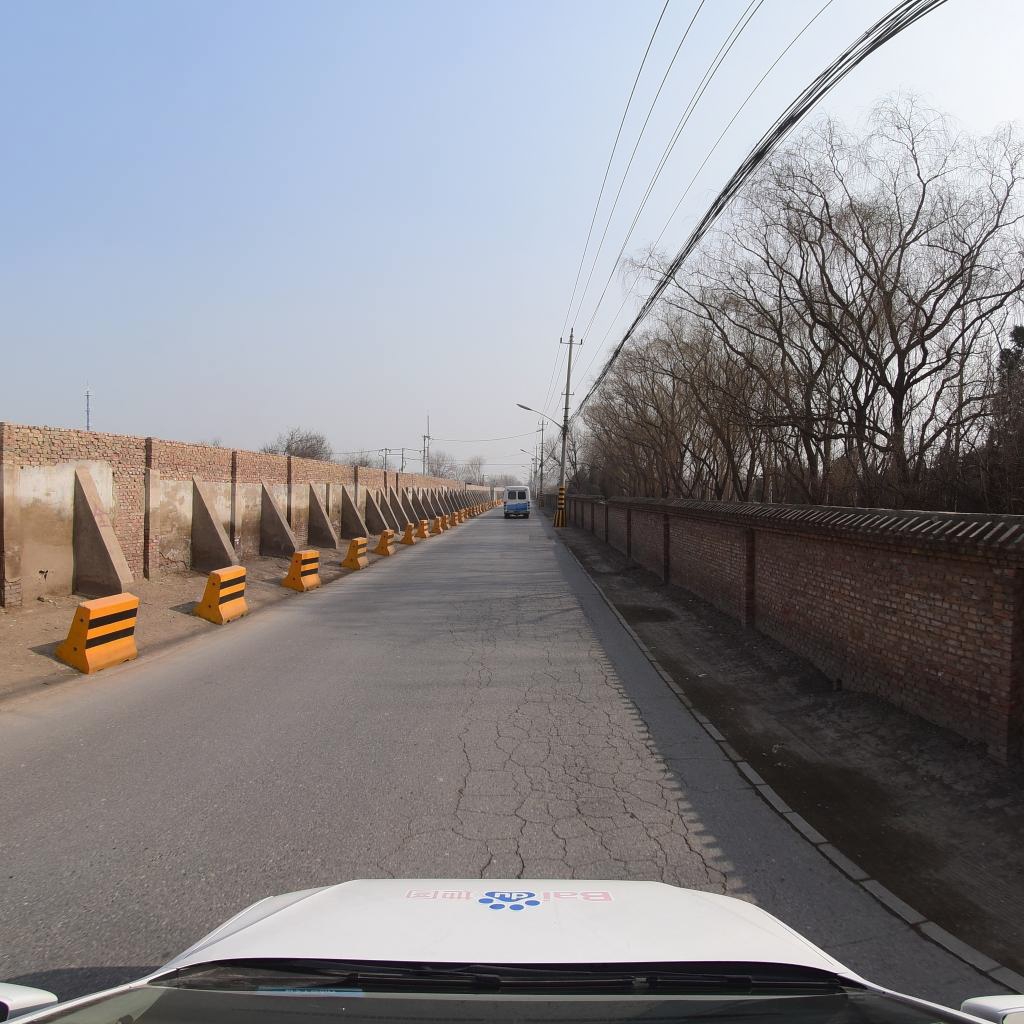
Region: Fengtai
Road damage annotations: transverse crack, alligator crack